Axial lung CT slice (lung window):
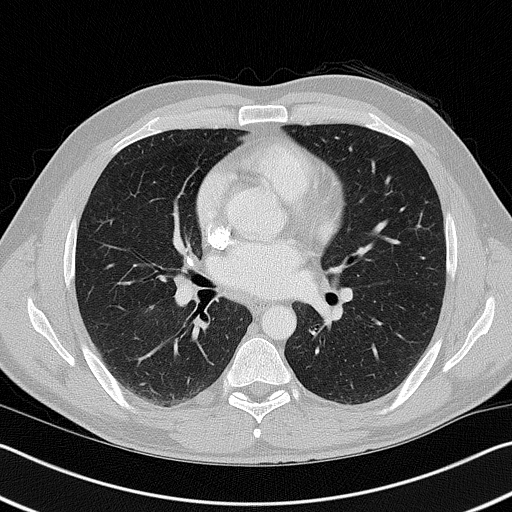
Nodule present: no